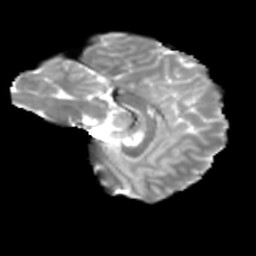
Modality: T2w
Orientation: sagittal
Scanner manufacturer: siemens
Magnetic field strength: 3 T
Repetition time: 4 s
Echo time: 0.0594 s